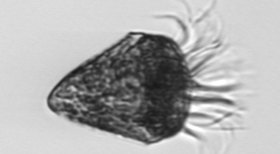
Label: Strombidium_morphotype2